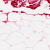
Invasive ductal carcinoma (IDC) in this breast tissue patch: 0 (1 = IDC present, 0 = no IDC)